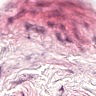
Metastatic tissue present: no